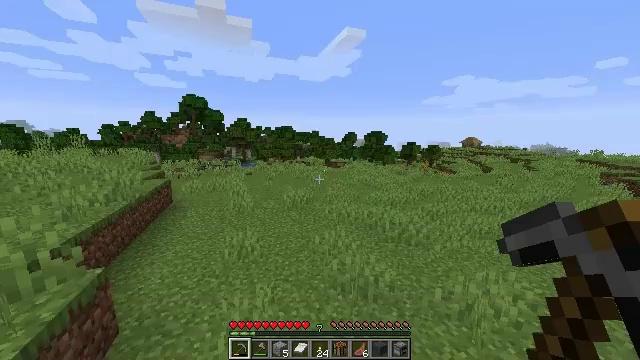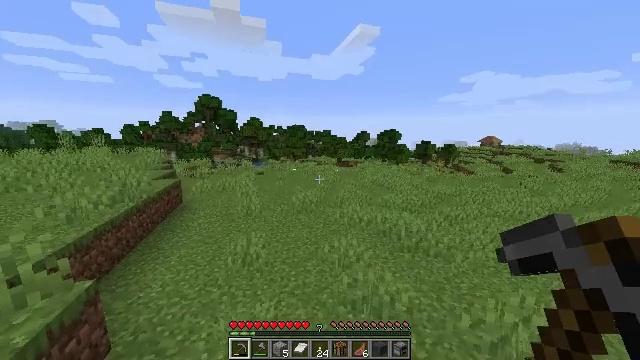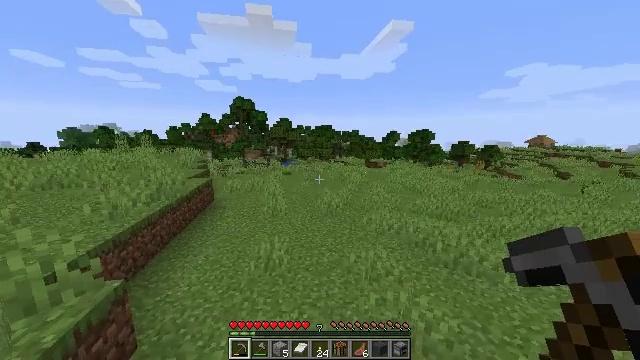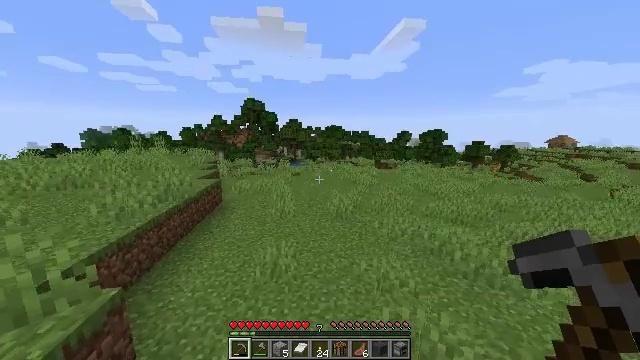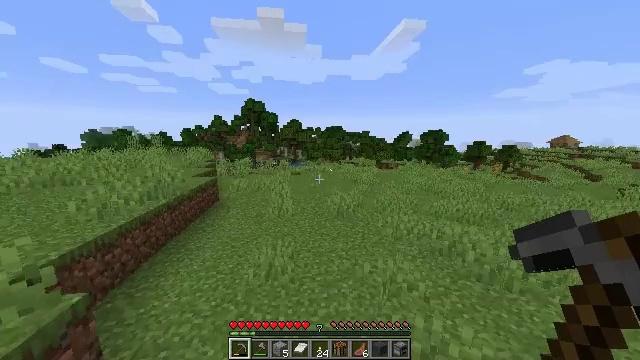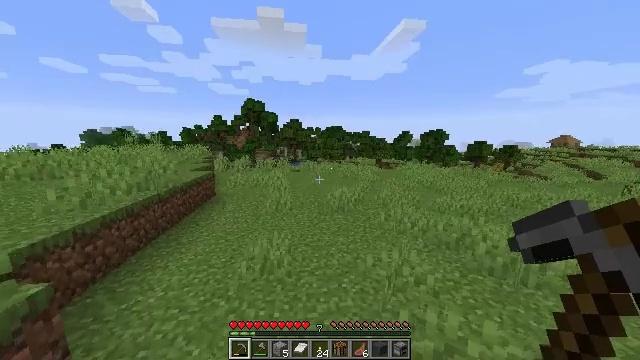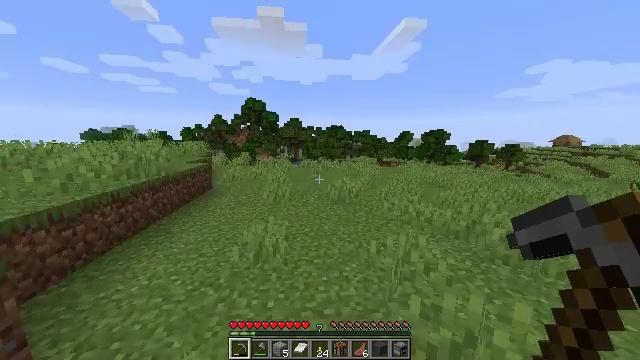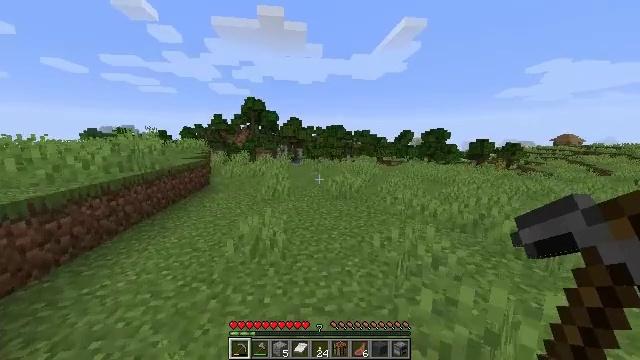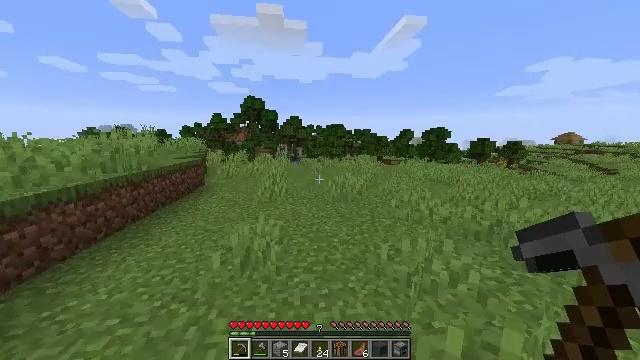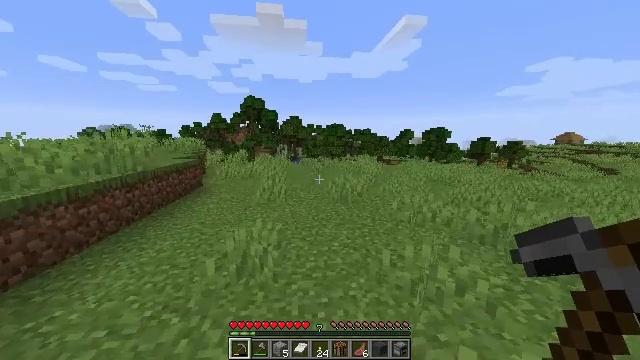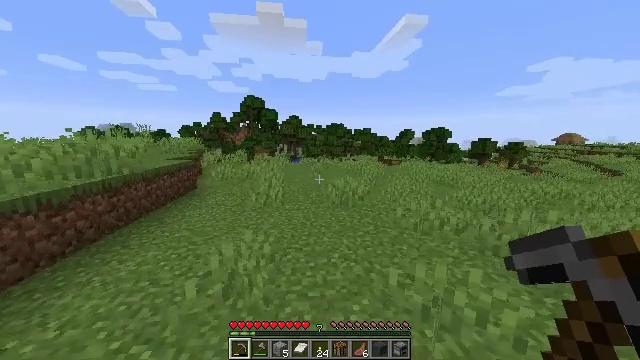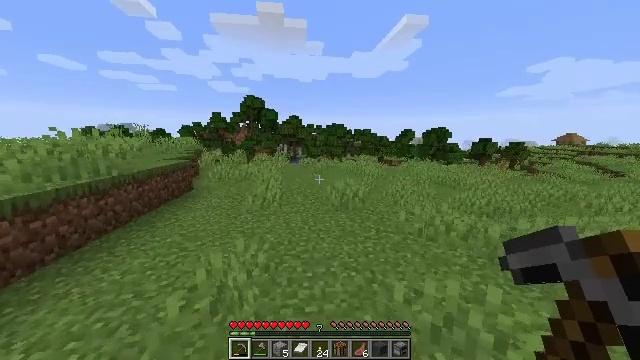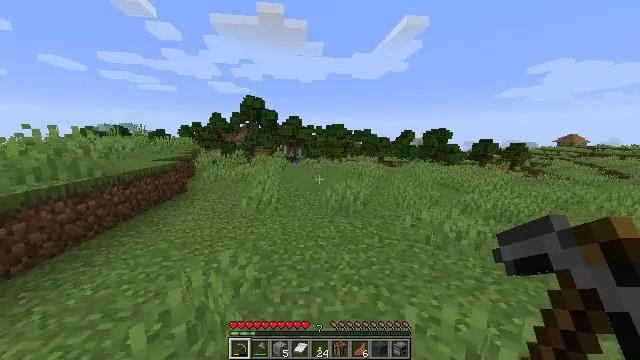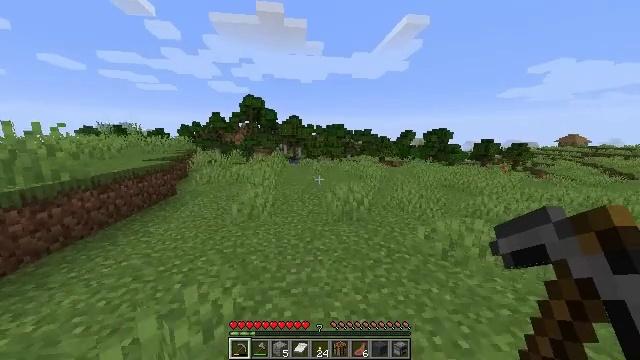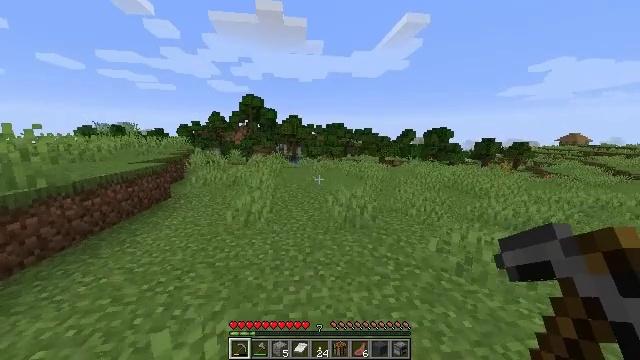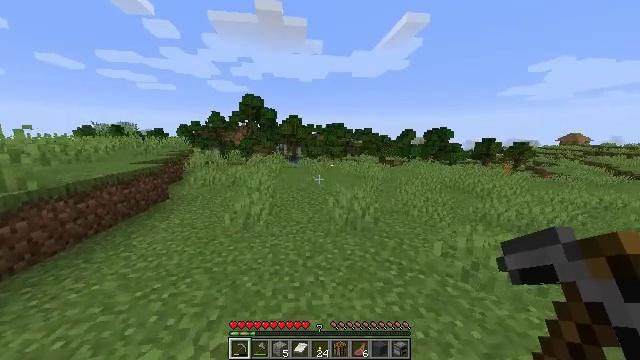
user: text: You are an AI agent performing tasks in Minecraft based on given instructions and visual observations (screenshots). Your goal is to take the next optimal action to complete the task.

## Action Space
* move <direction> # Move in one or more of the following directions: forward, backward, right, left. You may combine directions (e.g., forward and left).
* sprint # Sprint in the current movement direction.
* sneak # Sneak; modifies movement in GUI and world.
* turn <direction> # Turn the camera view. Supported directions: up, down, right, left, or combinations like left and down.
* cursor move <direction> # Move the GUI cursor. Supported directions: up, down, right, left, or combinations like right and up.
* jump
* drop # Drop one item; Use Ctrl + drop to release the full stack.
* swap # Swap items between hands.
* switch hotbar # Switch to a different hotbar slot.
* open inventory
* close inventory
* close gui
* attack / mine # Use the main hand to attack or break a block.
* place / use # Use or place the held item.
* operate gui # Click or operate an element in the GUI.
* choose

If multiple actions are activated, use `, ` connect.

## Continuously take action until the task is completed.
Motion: motion action
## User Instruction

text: Collect the pumpkin by holding left button.
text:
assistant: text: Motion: move forward, sprint, turn left
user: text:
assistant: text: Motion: move forward, sprint, turn left
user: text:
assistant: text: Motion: move forward, sprint, turn left
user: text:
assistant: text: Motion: move forward, sprint
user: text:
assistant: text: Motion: move forward, sprint
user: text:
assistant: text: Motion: move forward, sprint
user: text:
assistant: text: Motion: move forward, sprint
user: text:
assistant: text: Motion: move forward, sprint
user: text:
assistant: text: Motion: move forward, sprint
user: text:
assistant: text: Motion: move forward, sprint
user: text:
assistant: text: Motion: move forward, sprint
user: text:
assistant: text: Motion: move forward, sprint
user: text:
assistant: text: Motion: move forward, sprint
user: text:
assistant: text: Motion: move forward, sprint
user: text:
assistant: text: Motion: move forward, sprint
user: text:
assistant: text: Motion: move forward, sprint
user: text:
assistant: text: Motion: move forward, sprint
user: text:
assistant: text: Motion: move forward, sprint
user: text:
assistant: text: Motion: move forward, sprint
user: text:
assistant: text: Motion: move forward, sprint
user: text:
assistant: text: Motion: move forward, sprint
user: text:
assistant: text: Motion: move forward, sprint
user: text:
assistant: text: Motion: move forward, sprint
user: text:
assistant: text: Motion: move forward, sprint
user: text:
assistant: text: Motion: move forward, sprint
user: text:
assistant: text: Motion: move forward, sprint
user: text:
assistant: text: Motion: move forward, sprint
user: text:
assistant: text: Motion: move forward, sprint
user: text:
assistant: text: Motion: move forward, sprint, turn right
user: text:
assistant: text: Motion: move forward, sprint, turn right